Interaction volume radius: 5 \u00c5
Interaction volume height: 30 \u00c5
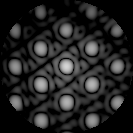
Disorder parameter: 0.105